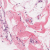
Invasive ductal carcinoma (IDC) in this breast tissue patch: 0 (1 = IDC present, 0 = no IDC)